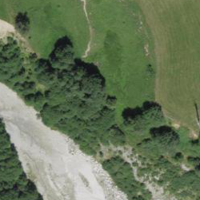
EUNIS habitat code: 41
Species observed at this site:
Urtica dioica